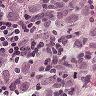
Metastatic tissue present: yes